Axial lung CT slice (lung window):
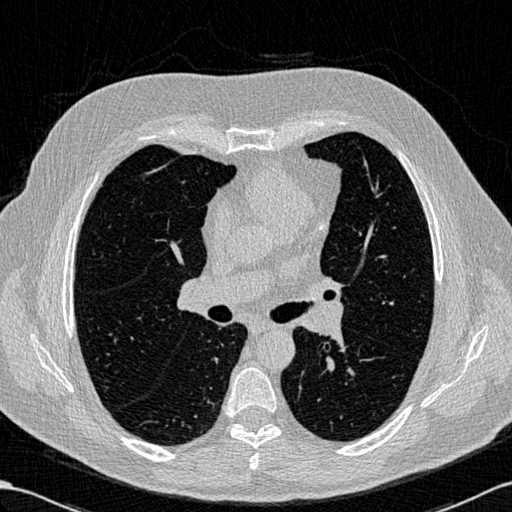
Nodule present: no